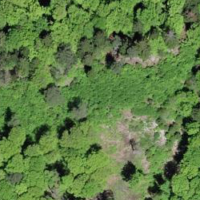
EUNIS habitat code: 41
Species observed at this site:
Mercurialis perennis